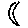
Label: moon